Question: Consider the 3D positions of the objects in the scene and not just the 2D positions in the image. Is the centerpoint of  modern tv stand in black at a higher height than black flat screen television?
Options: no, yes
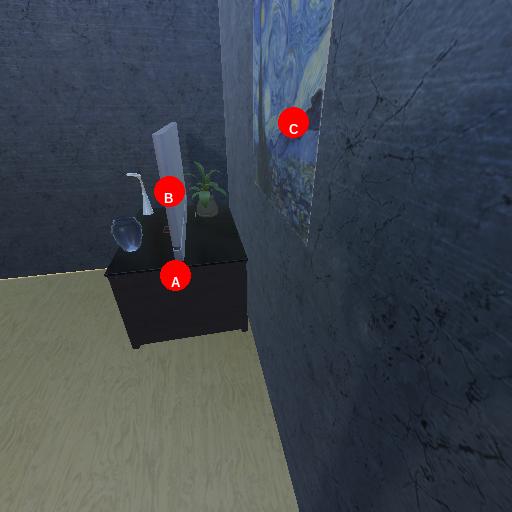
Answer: no